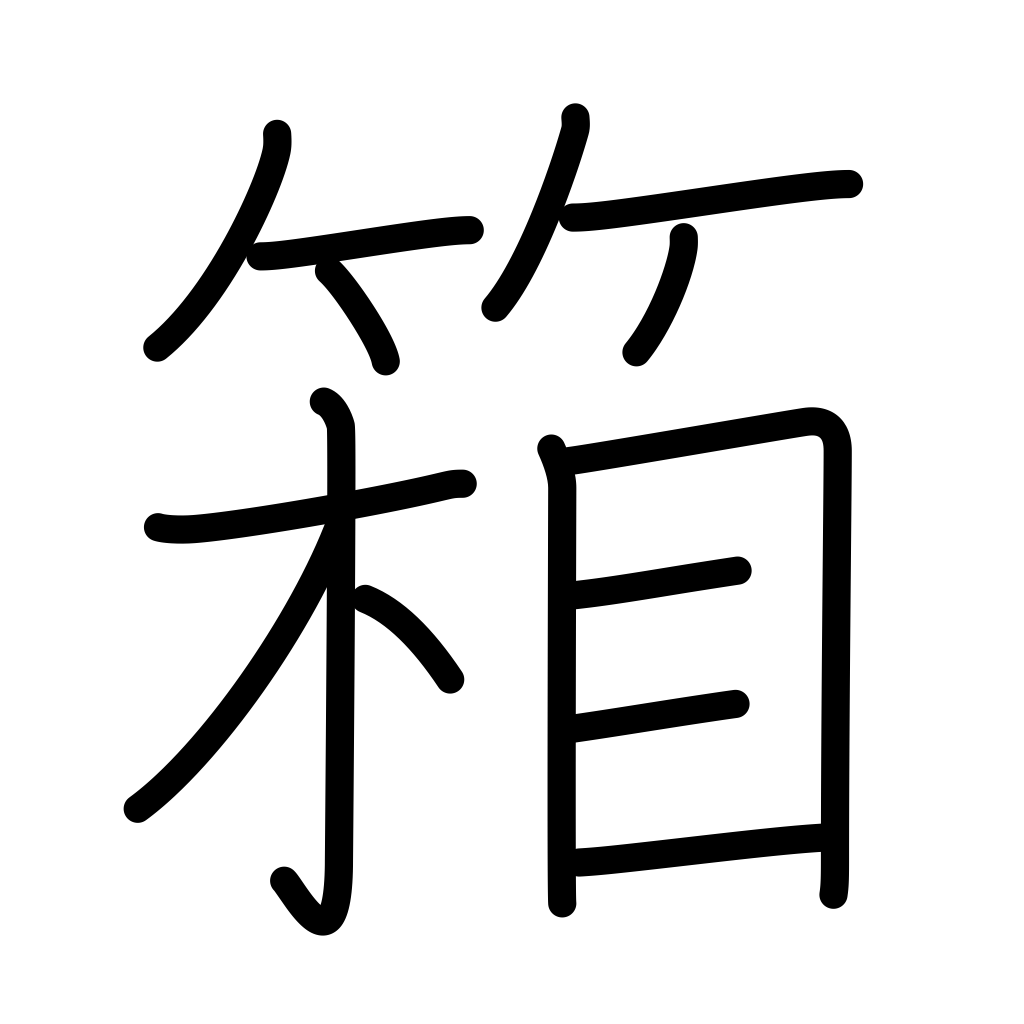
Meaning: box, chest, case, bin, railway car